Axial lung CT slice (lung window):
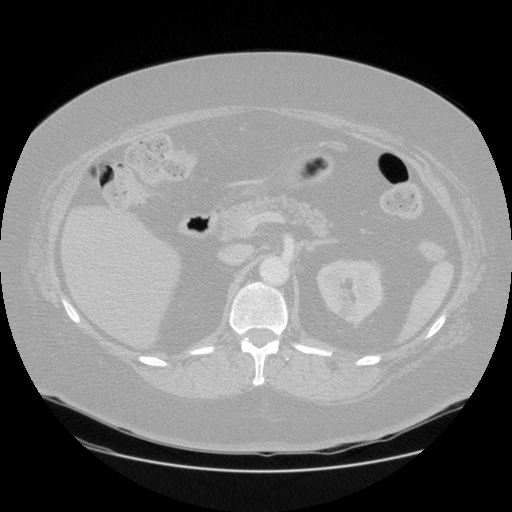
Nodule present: no